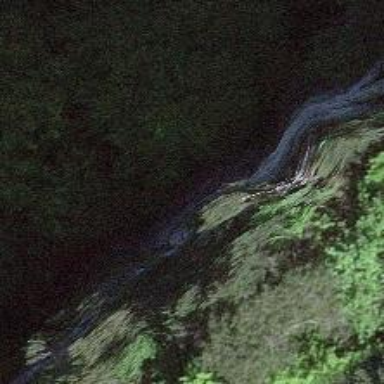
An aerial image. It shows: Natural cliff.